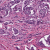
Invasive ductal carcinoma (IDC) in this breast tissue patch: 1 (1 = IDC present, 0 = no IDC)